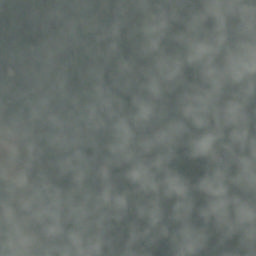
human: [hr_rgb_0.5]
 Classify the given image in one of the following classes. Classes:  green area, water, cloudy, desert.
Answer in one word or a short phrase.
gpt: cloudy